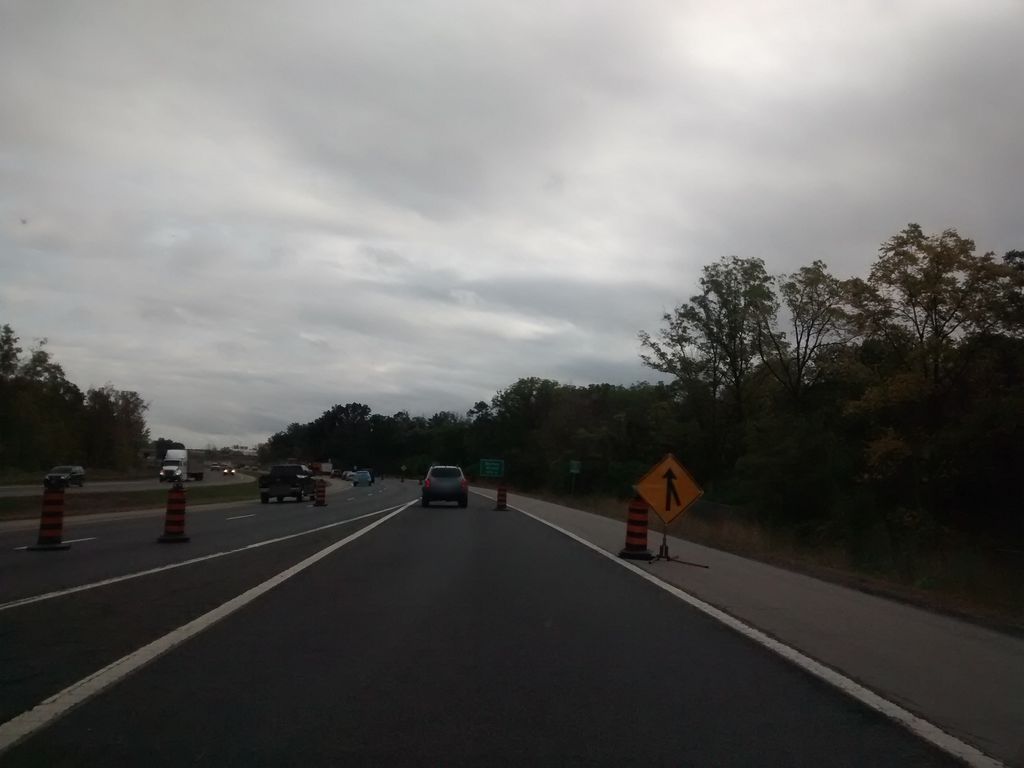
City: hamilton